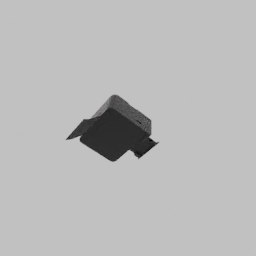
Label: electronics